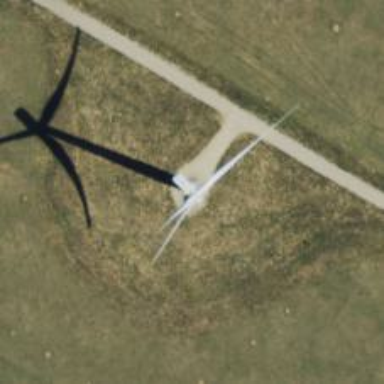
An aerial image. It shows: Wind generator powered by horizontal axis wind turbine.